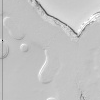
Atmospheric dust classification: not_dusty